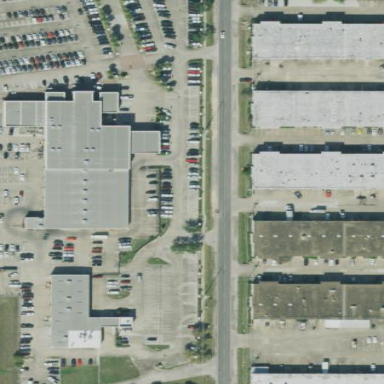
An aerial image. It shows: Building that houses car shop.